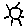
Label: sun